Question: I have tried some solutions that are out there, but they do not work they way I need them to.
I have quite a long text field that will have several paragraphs inside of it. When a user taps on the text field, their keyboard pops up and basically blocks about half the text that's already there and the keyboard prevents them from making any additions to the text field, since the user cannot see what they are typing.
I have tried modifying the frame definition to go above the keyboard, but since the textfield is so long, the user can still go below the keyboard if they add enough text. Wrapping the text view inside a scroll view doesn't do much either.
I am using swift + xcode 6
Here is a screenshot of what I am talking about:

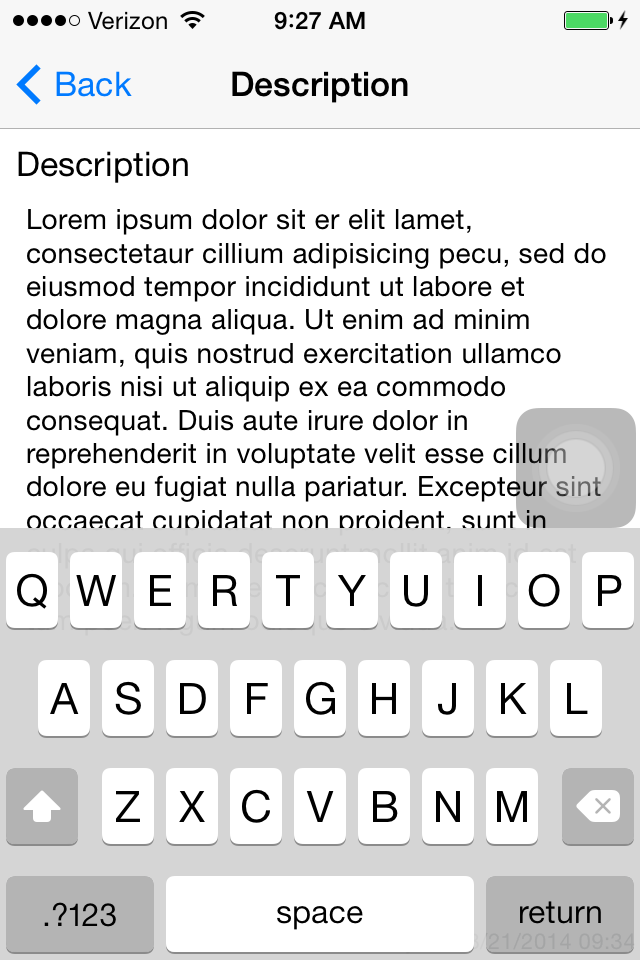
Answer: Assuming you're using the autolayout, you can do the following :
In the .h, define a 'NSLayouConstraint' :
'''
@property (weak, nonatomic) IBOutlet NSLayoutConstraint *keyboardHeight;
'''
In the .m :
'''
- (void)viewDidLoad
{
[super viewDidLoad];
[[NSNotificationCenter defaultCenter] addObserver:self selector:@selector(keyboardWillShow:) name:UIKeyboardWillChangeFrameNotification object:nil];
[[NSNotificationCenter defaultCenter] addObserver:self selector:@selector(keyboardWillHide:) name:UIKeyboardWillHideNotification object:nil];
}
- (void)keyboardWillShow:(NSNotification *)notification
{
NSDictionary *info = [notification userInfo];
NSValue *kbFrame = [info objectForKey:UIKeyboardFrameEndUserInfoKey];
NSTimeInterval animationDuration = [[info objectForKey:UIKeyboardAnimationDurationUserInfoKey] doubleValue];
CGRect keyboardFrame = [kbFrame CGRectValue];
self.keyboardHeight.constant = keyboardFrame.size.height;
[UIView animateWithDuration:animationDuration animations:^{
[self.view layoutIfNeeded];
}];
}
- (void)keyboardWillHide:(NSNotification *)notification
{
NSDictionary *info = [notification userInfo];
NSTimeInterval animationDuration = [[info objectForKey:UIKeyboardAnimationDurationUserInfoKey] doubleValue];
self.keyboardHeight.constant = 20;
[UIView animateWithDuration:animationDuration animations:^{
[self.view layoutIfNeeded];
}];
}
'''
Then link 'keyboardHeight' with the vertical autolayout constraint between the 'UITextView' and the bottom of the view :